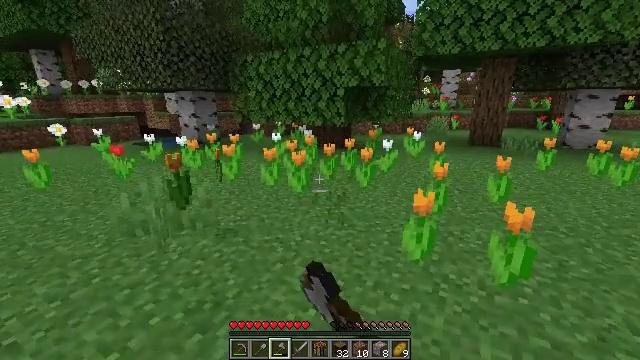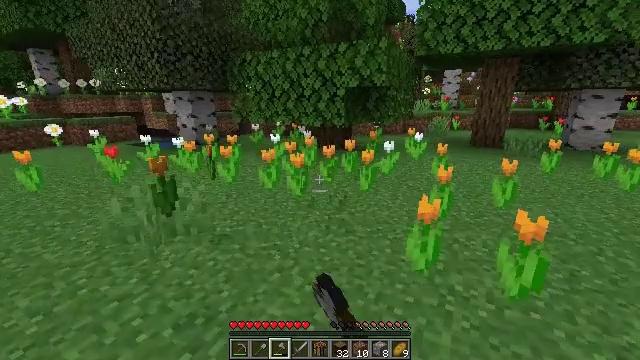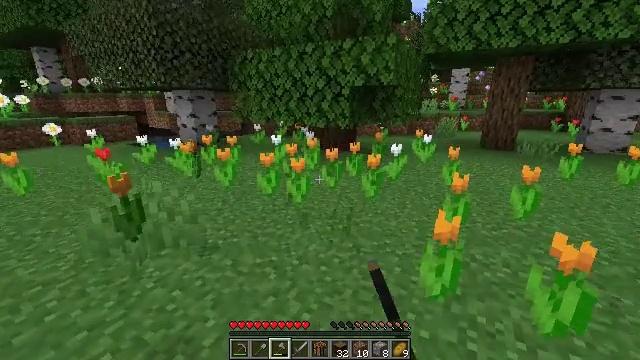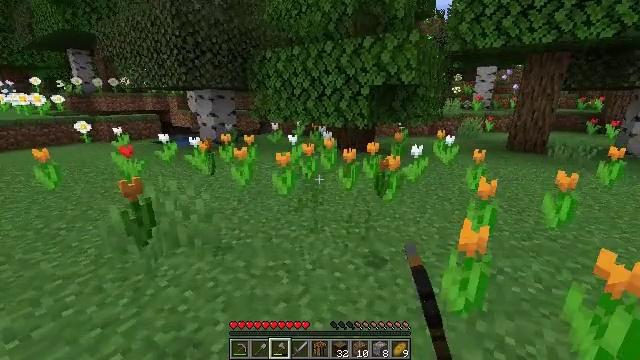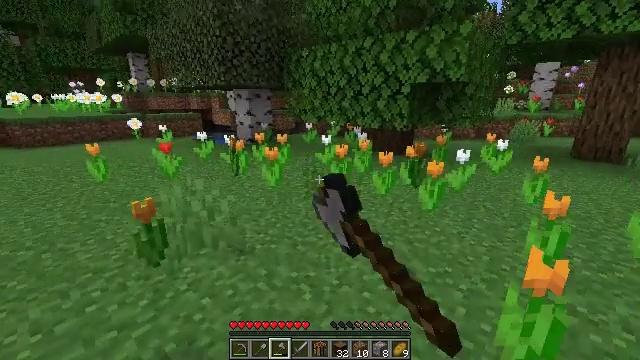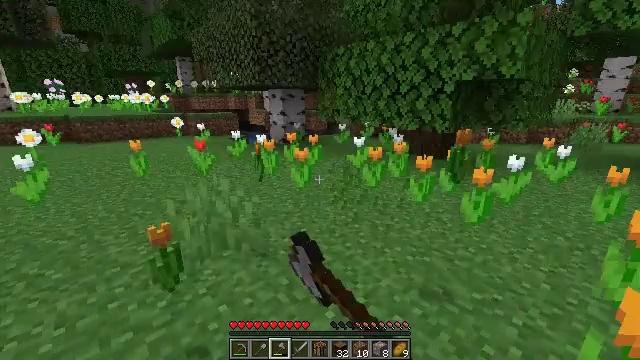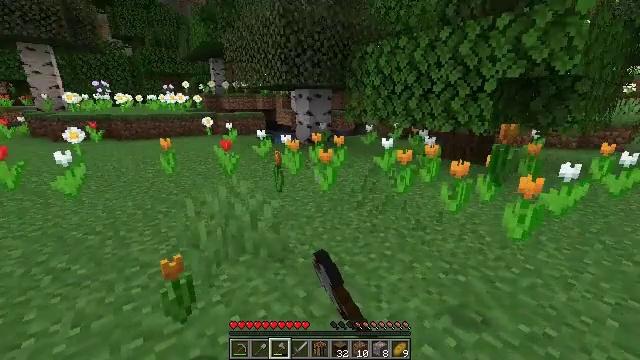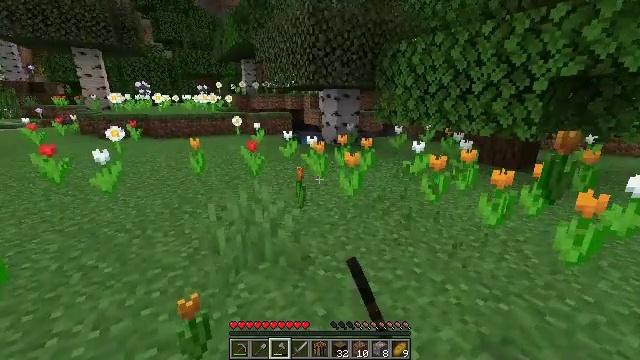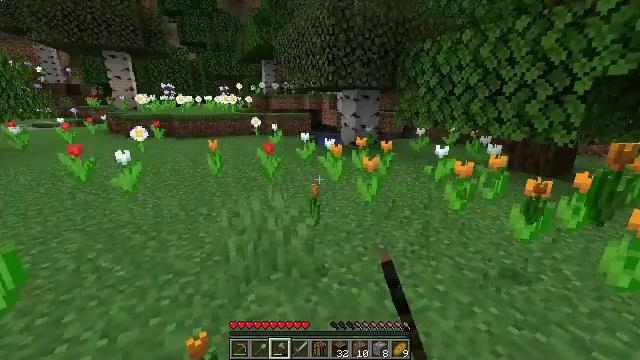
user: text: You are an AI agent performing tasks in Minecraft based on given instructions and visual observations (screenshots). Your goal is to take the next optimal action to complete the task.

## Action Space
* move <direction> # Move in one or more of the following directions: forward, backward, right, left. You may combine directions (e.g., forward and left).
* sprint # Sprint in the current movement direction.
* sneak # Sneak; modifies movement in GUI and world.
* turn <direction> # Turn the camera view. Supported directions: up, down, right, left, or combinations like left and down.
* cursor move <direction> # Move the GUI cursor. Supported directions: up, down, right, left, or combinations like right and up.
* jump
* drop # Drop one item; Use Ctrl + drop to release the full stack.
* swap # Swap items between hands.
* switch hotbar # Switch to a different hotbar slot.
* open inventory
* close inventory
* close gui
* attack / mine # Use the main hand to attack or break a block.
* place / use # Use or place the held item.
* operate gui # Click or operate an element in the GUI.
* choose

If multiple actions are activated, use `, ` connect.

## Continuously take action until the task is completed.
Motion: motion action
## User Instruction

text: Mine the orange tulip from the field.
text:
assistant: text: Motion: move forward, attack / mine
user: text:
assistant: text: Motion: move forward, attack / mine
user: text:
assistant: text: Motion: move forward, turn left, attack / mine
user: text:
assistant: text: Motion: move forward, turn left, attack / mine
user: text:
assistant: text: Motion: move forward, turn left, attack / mine
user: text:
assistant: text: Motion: move forward, turn left, attack / mine
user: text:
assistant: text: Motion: move forward, turn left, attack / mine
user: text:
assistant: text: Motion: move forward, turn left, attack / mine
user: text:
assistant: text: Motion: attack / mine